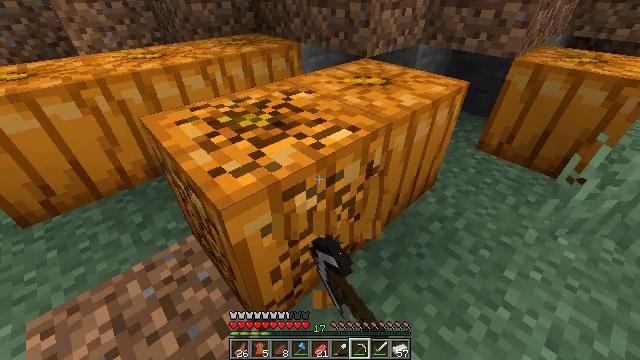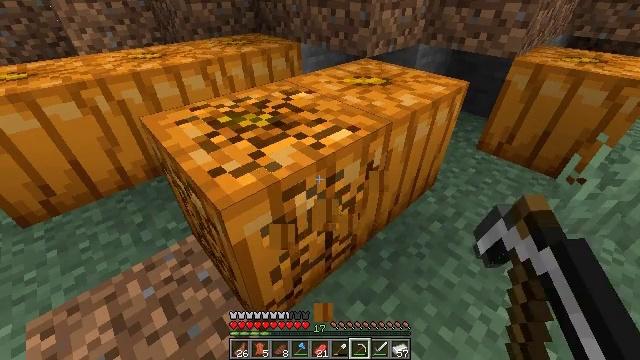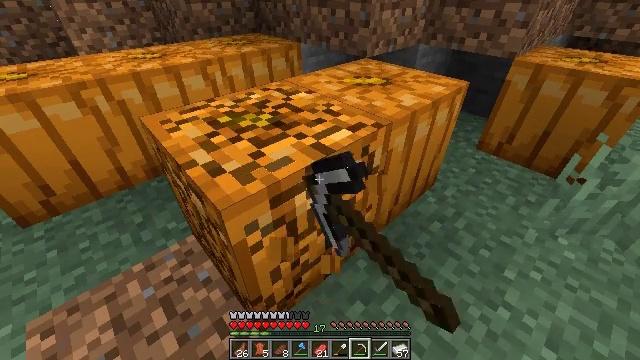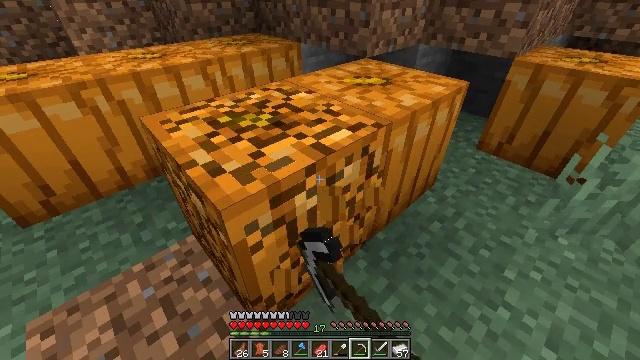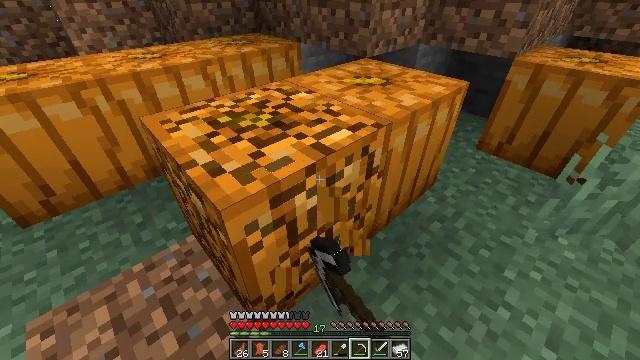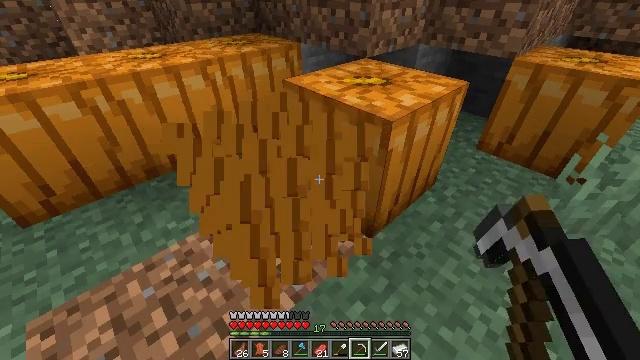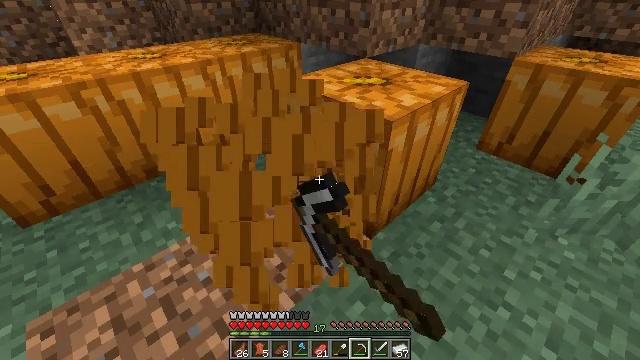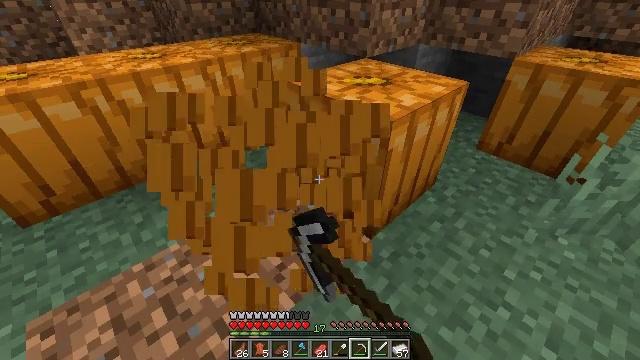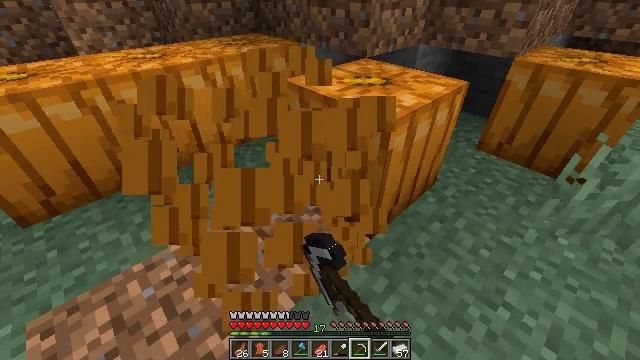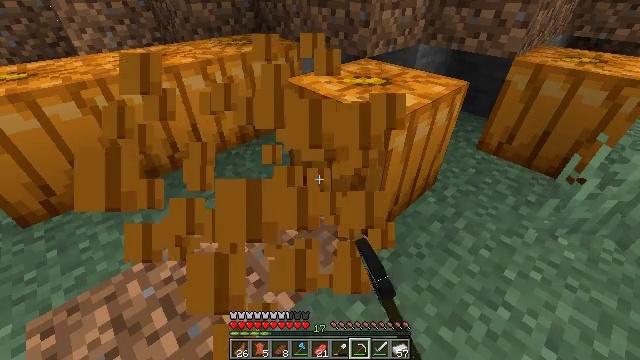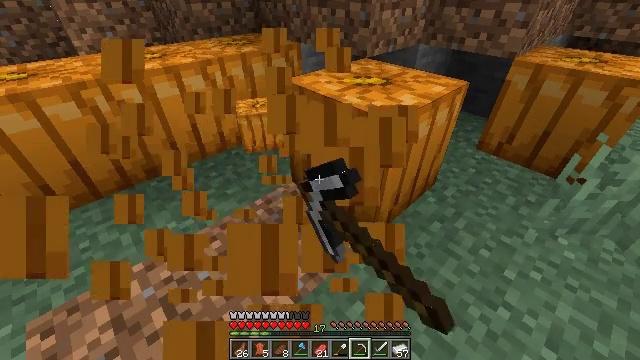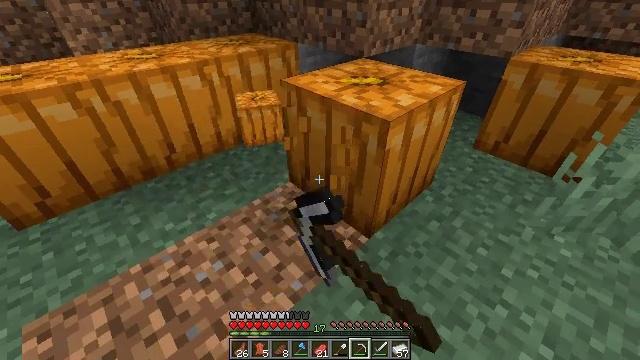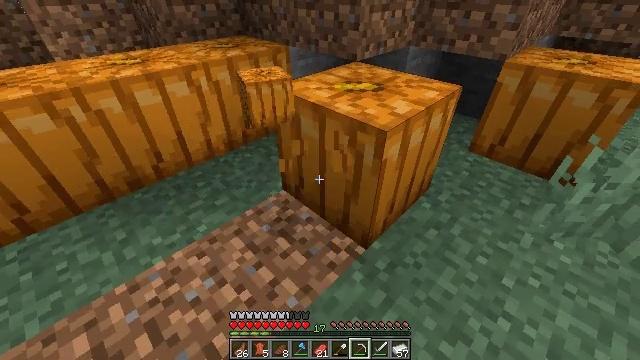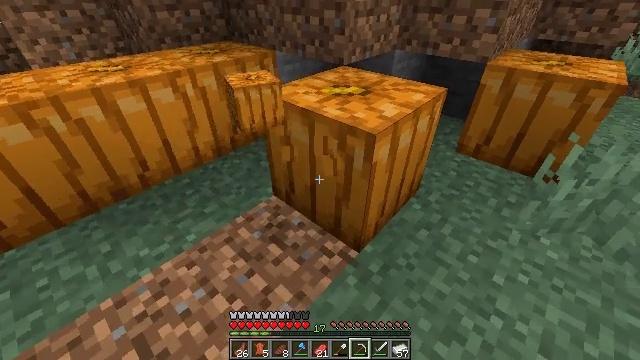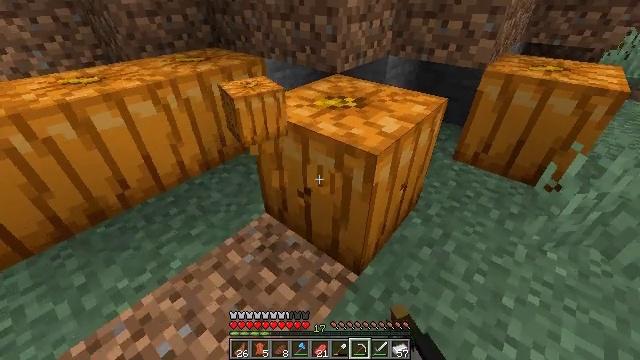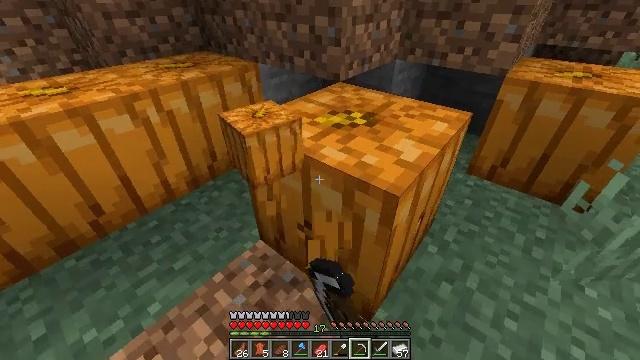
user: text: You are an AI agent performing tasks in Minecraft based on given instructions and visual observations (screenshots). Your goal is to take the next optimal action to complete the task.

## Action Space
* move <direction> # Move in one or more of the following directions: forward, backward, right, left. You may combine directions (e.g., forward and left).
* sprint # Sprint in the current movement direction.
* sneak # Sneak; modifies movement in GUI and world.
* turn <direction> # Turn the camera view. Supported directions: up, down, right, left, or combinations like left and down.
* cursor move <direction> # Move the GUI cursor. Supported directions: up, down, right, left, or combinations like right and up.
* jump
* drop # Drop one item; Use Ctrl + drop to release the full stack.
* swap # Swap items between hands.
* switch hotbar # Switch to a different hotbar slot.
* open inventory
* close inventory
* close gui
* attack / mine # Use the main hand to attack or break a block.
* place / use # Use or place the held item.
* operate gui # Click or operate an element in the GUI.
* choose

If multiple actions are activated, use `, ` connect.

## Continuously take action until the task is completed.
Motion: motion action
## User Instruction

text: Mine the pumpkin from the ground.
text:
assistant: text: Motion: attack / mine
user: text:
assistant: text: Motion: attack / mine
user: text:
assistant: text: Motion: attack / mine
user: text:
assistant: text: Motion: attack / mine
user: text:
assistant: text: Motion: attack / mine
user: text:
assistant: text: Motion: attack / mine
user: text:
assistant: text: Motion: attack / mine
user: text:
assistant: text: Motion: attack / mine
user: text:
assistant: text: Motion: attack / mine
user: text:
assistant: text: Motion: attack / mine
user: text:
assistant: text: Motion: attack / mine
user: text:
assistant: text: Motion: move forward, turn right, attack / mine
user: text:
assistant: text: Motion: move forward, turn right, attack / mine
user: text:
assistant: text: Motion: move forward, turn right, attack / mine
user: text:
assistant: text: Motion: move forward, attack / mine
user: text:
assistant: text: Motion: attack / mine
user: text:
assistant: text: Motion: attack / mine
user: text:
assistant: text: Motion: attack / mine
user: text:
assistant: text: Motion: attack / mine
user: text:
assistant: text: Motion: attack / mine
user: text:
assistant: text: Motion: attack / mine
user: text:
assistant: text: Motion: attack / mine
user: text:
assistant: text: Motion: attack / mine
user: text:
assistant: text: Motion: attack / mine
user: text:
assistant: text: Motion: attack / mine
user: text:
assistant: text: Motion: attack / mine
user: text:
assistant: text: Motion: attack / mine
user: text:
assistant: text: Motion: attack / mine
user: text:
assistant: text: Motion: attack / mine
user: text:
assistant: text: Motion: attack / mine